一年级 · 算术
一把椅子配一张桌子, 还缺几张桌子?

答: 还缺（）张桌子。
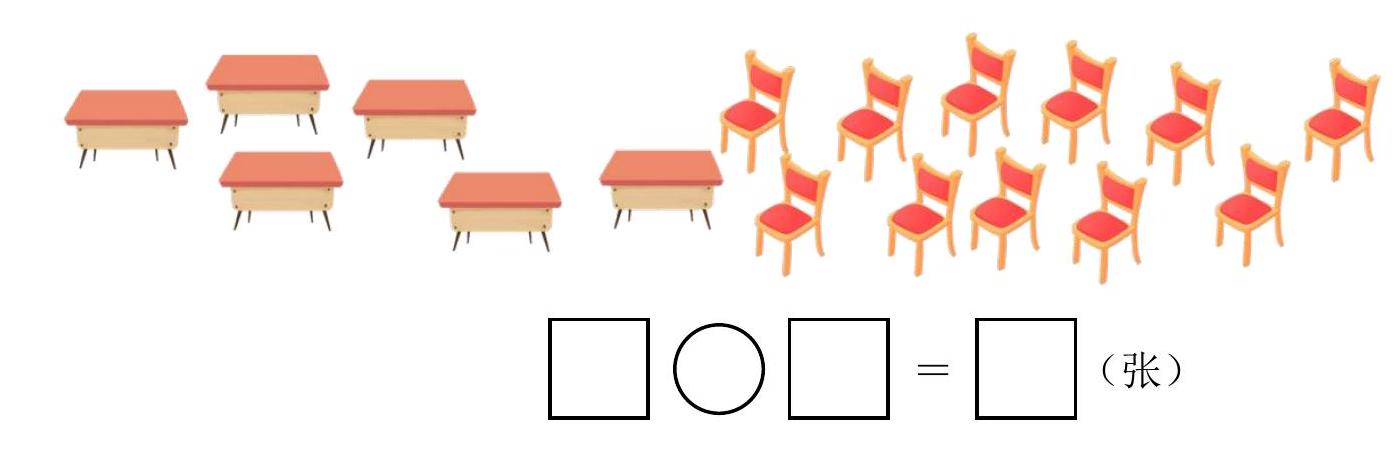
答案: 详解$11-6=5$ (张) 答: 还缺 5 张桌子。